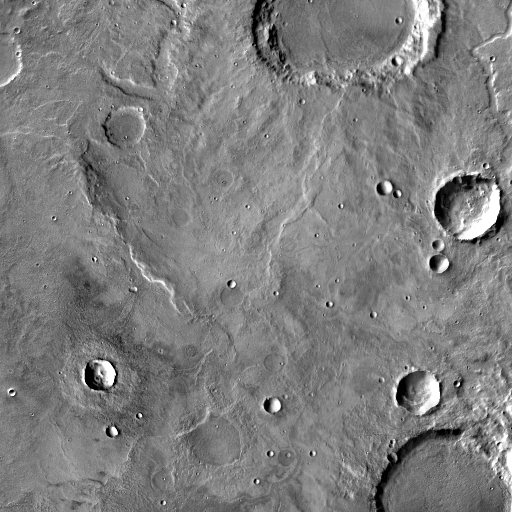
Crater classes present: Background, Other, Buried